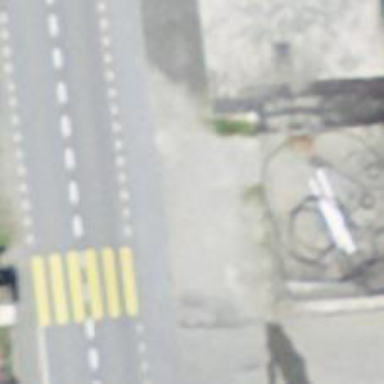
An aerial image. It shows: Bus stop with platform for public transport.